Question: I create a dynamic grid, it's working fine without 'onPress' function but when 'onPress' function is added, the layout is changed. The two top row label is not rendered.
Why this has happened? I just need to add click function on the cells.
'''
import React, { Component } from 'react';
import {
Platform,
StyleSheet,
View,
ListView,
Image,
ScrollView,
Dimensions,
FlatList,
TouchableOpacity,
} from 'react-native';
import {
Container,
Header,
Content,
Button,
Text,
Icon,
CardItem,
Body,
Card,
ListItem,
CheckBox,
Separator,
List,
Title,
Subtitle,
} from 'native-base';
import { RkGallery } from 'react-native-ui-kitten';
import { Form, Item, Input, Label, Left, Right } from 'native-base';
import { Col, Row, Grid } from 'react-native-easy-grid';
import { api } from '../AllViewController/constant';
import ObjOnboardScreen from 'react-native-onboarding-swiper';
const dataSource = new ListView.DataSource({
rowHasChanged: (r1, r2) => r1 !== r2,
sectionHeaderHasChanged: (s1, s2) => s1 !== s2,
});
export default class FlatlistHorizontal extends Component<Props> {
constructor(props) {
super(props);
this.state = {
loading: false,
data: [
{ id: '7' },
{ id: '8' },
{ id: '9' },
{ id: '10' },
{ id: '11' },
{ id: '12' },
{ id: '13' },
{ id: '14' },
{ id: '15' },
{ id: '16' },
{ id: '17' },
{ id: '18' },
{ id: '19' },
{ id: '20' },
{ id: '21' },
{ id: '22' },
{ id: '23' },
{ id: '24' },
{ id: '25' },
{ id: '26' },
{ id: '27' },
{ id: '28' },
{ id: '29' },
{ id: '30' },
{ id: '31' },
{ id: '32' },
{ id: '33' },
{ id: '34' },
{ id: '35' },
{ id: '36' },
{ id: '37' },
{ id: '38' },
{ id: '39' },
{ id: '40' },
{ id: '42' },
{ id: '42' },
{ id: '43' },
{ id: '44' },
{ id: '45' },
{ id: '46' },
{ id: '47' },
{ id: '48' },
{ id: '49' },
{ id: '50' },
{ id: '51' },
{ id: '52' },
{ id: '53' },
{ id: '54' },
{ id: '55' },
{ id: '56' },
{ id: '57' },
{ id: '58' },
{ id: '59' },
{ id: '60' },
{ id: '61' },
{ id: '62' },
{ id: '63' },
{ id: '64' },
{ id: '65' },
{ id: '66' },
],
page: 1,
seed: 1,
error: null,
refreshing: false,
isBoyOrGirl: true, //..... true girl , false boy
};
this.gotoBack = this.gotoBack.bind(this);
this.RefreshList = this.RefreshList.bind(this);
this.didselectoncell = this.didselectoncell.bind(this);
}
RefreshList = () => {
if (this.state.isBoyOrGirl == true) {
this.setState({ isBoyOrGirl: false });
} else {
this.setState({ isBoyOrGirl: true });
}
//console.log("1............",this.state.refreshing)
this.setState({ refreshing: true });
setTimeout(this.timerfunction, 100);
};
timerfunction = () => {
this.setState({ refreshing: false });
};
gotoBack = () => {
this.props.navigation.goBack(null);
};
didselectoncell = e => {
alert(e);
};
render() {
let boyURL = require('../girlboyasset/boy.png');
let girlURl = require('../girlboyasset/girl.png');
let screenwidth = Dimensions.get('window').width;
let screenheight = Dimensions.get('window').height;
let imageURL = 'https://randomuser.me/api/portraits/';
let finalbuttonIMG = girlURl;
let partofURL = 'women/';
if (this.state.isBoyOrGirl == false) {
finalbuttonIMG = boyURL;
partofURL = 'men/';
}
return (
<Container>
<Header style={styles.navigationColor}>
<Left>
<Button transparent onPress={this.gotoBack}>
<Image source={require('../assets/leftarrow.png')} />
</Button>
</Left>
<Body>
<Title>Flat List </Title>
<Subtitle style={{ color: '#282828' }}>onboarding-swiper</Subtitle>
</Body>
<Right>
<Button transparent onPress={this.RefreshList}>
<Image source={finalbuttonIMG} />
</Button>
</Right>
</Header>
<Content>
{/* <List> */}
<FlatList
data={this.state.data}
numColumns={3}
itemWidth={400}
renderItem={({ item }) => (
<View
style={{
flex: 1,
margin: 5,
backgroundColor: '#ddd',
borderColor: '#000000',
borderWidth: 1,
height: 130,
}}>
<Grid onPress={() => this.didselectoncell(item.id)}>
<Row style={{ height: '20%' }}>
<Text>name:{item.id}</Text>
</Row>
<Row style={{ height: '20%' }}>
<Text style={{ textAlign: 'center', width: '100%' }}>
Image
</Text>
</Row>
<Row>
<Image
style={{
width: 70,
height: 70,
backgroundColor: '#000000',
marginLeft: 'auto',
marginRight: 'auto',
}}
source={{ uri: imageURL + partofURL + item.id + '.jpg' }}
/>
</Row>
</Grid>
</View>
)}
refreshing={this.state.refreshing}
/>
{/* </List> */}
</Content>
</Container>
);
}
}
const styles = StyleSheet.create({
navigationColor: {
backgroundColor: api.kNavigationBarColor,
},
});
'''
The only problem is this line.
'''
<Grid onPress={() => this.didselectoncell(item.id)}>
'''
I have attached images of the problem.
[
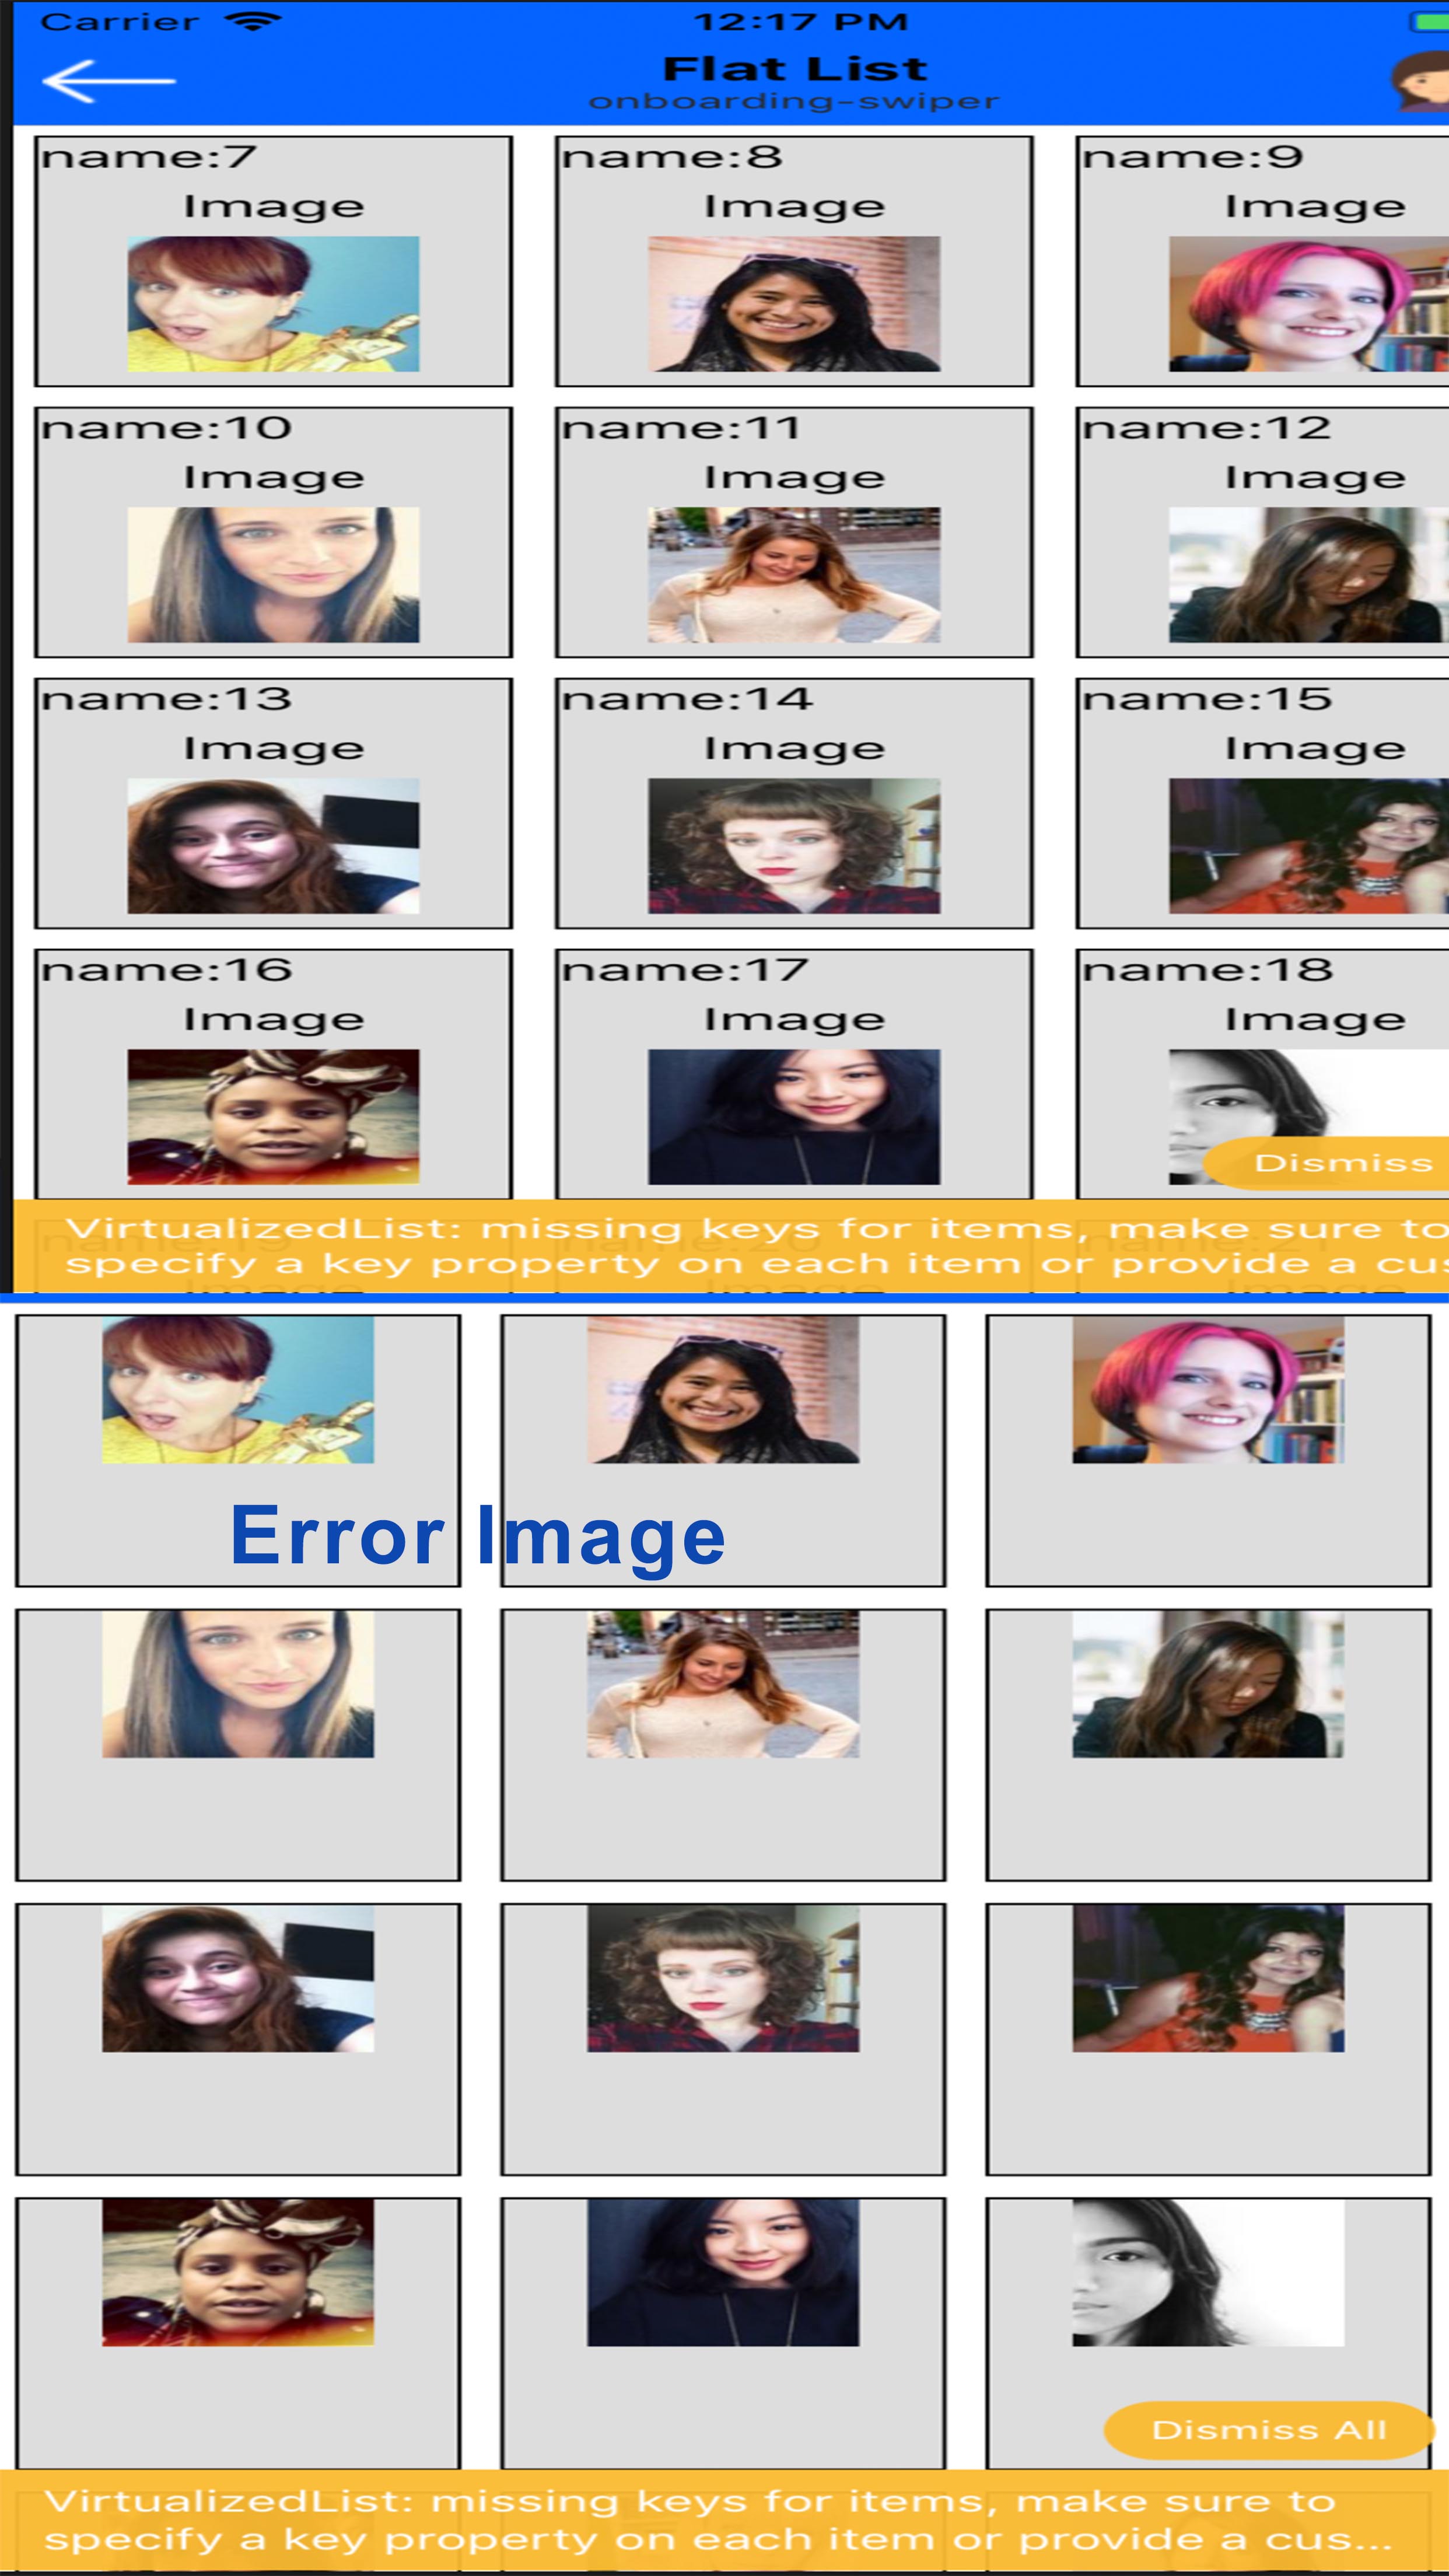
Answer: Here's my workaround, so instead of putting the 'onPress' function on the 'Grid', you can replace its parent 'View' with 'TouchableOpacity' and put the 'onPress' function there, it works the same.
'''
<TouchableOpacity
onPress={() => this.didselectoncell(item.id)}
style={{
flex: 1, margin: 5,
backgroundColor: '#ddd', borderColor: '#000000',
borderWidth: 1,
height: 130
}}>
<Grid>
...
</Grid>
</TouchableOpacity>
'''
you can try this snack <URL>
as to why it happened I think it was because of the 'Grid' onPress Touchable, it surely was weird.